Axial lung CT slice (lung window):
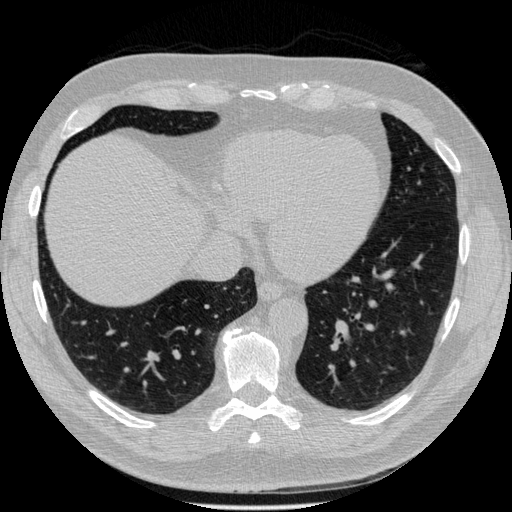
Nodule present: no